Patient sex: F
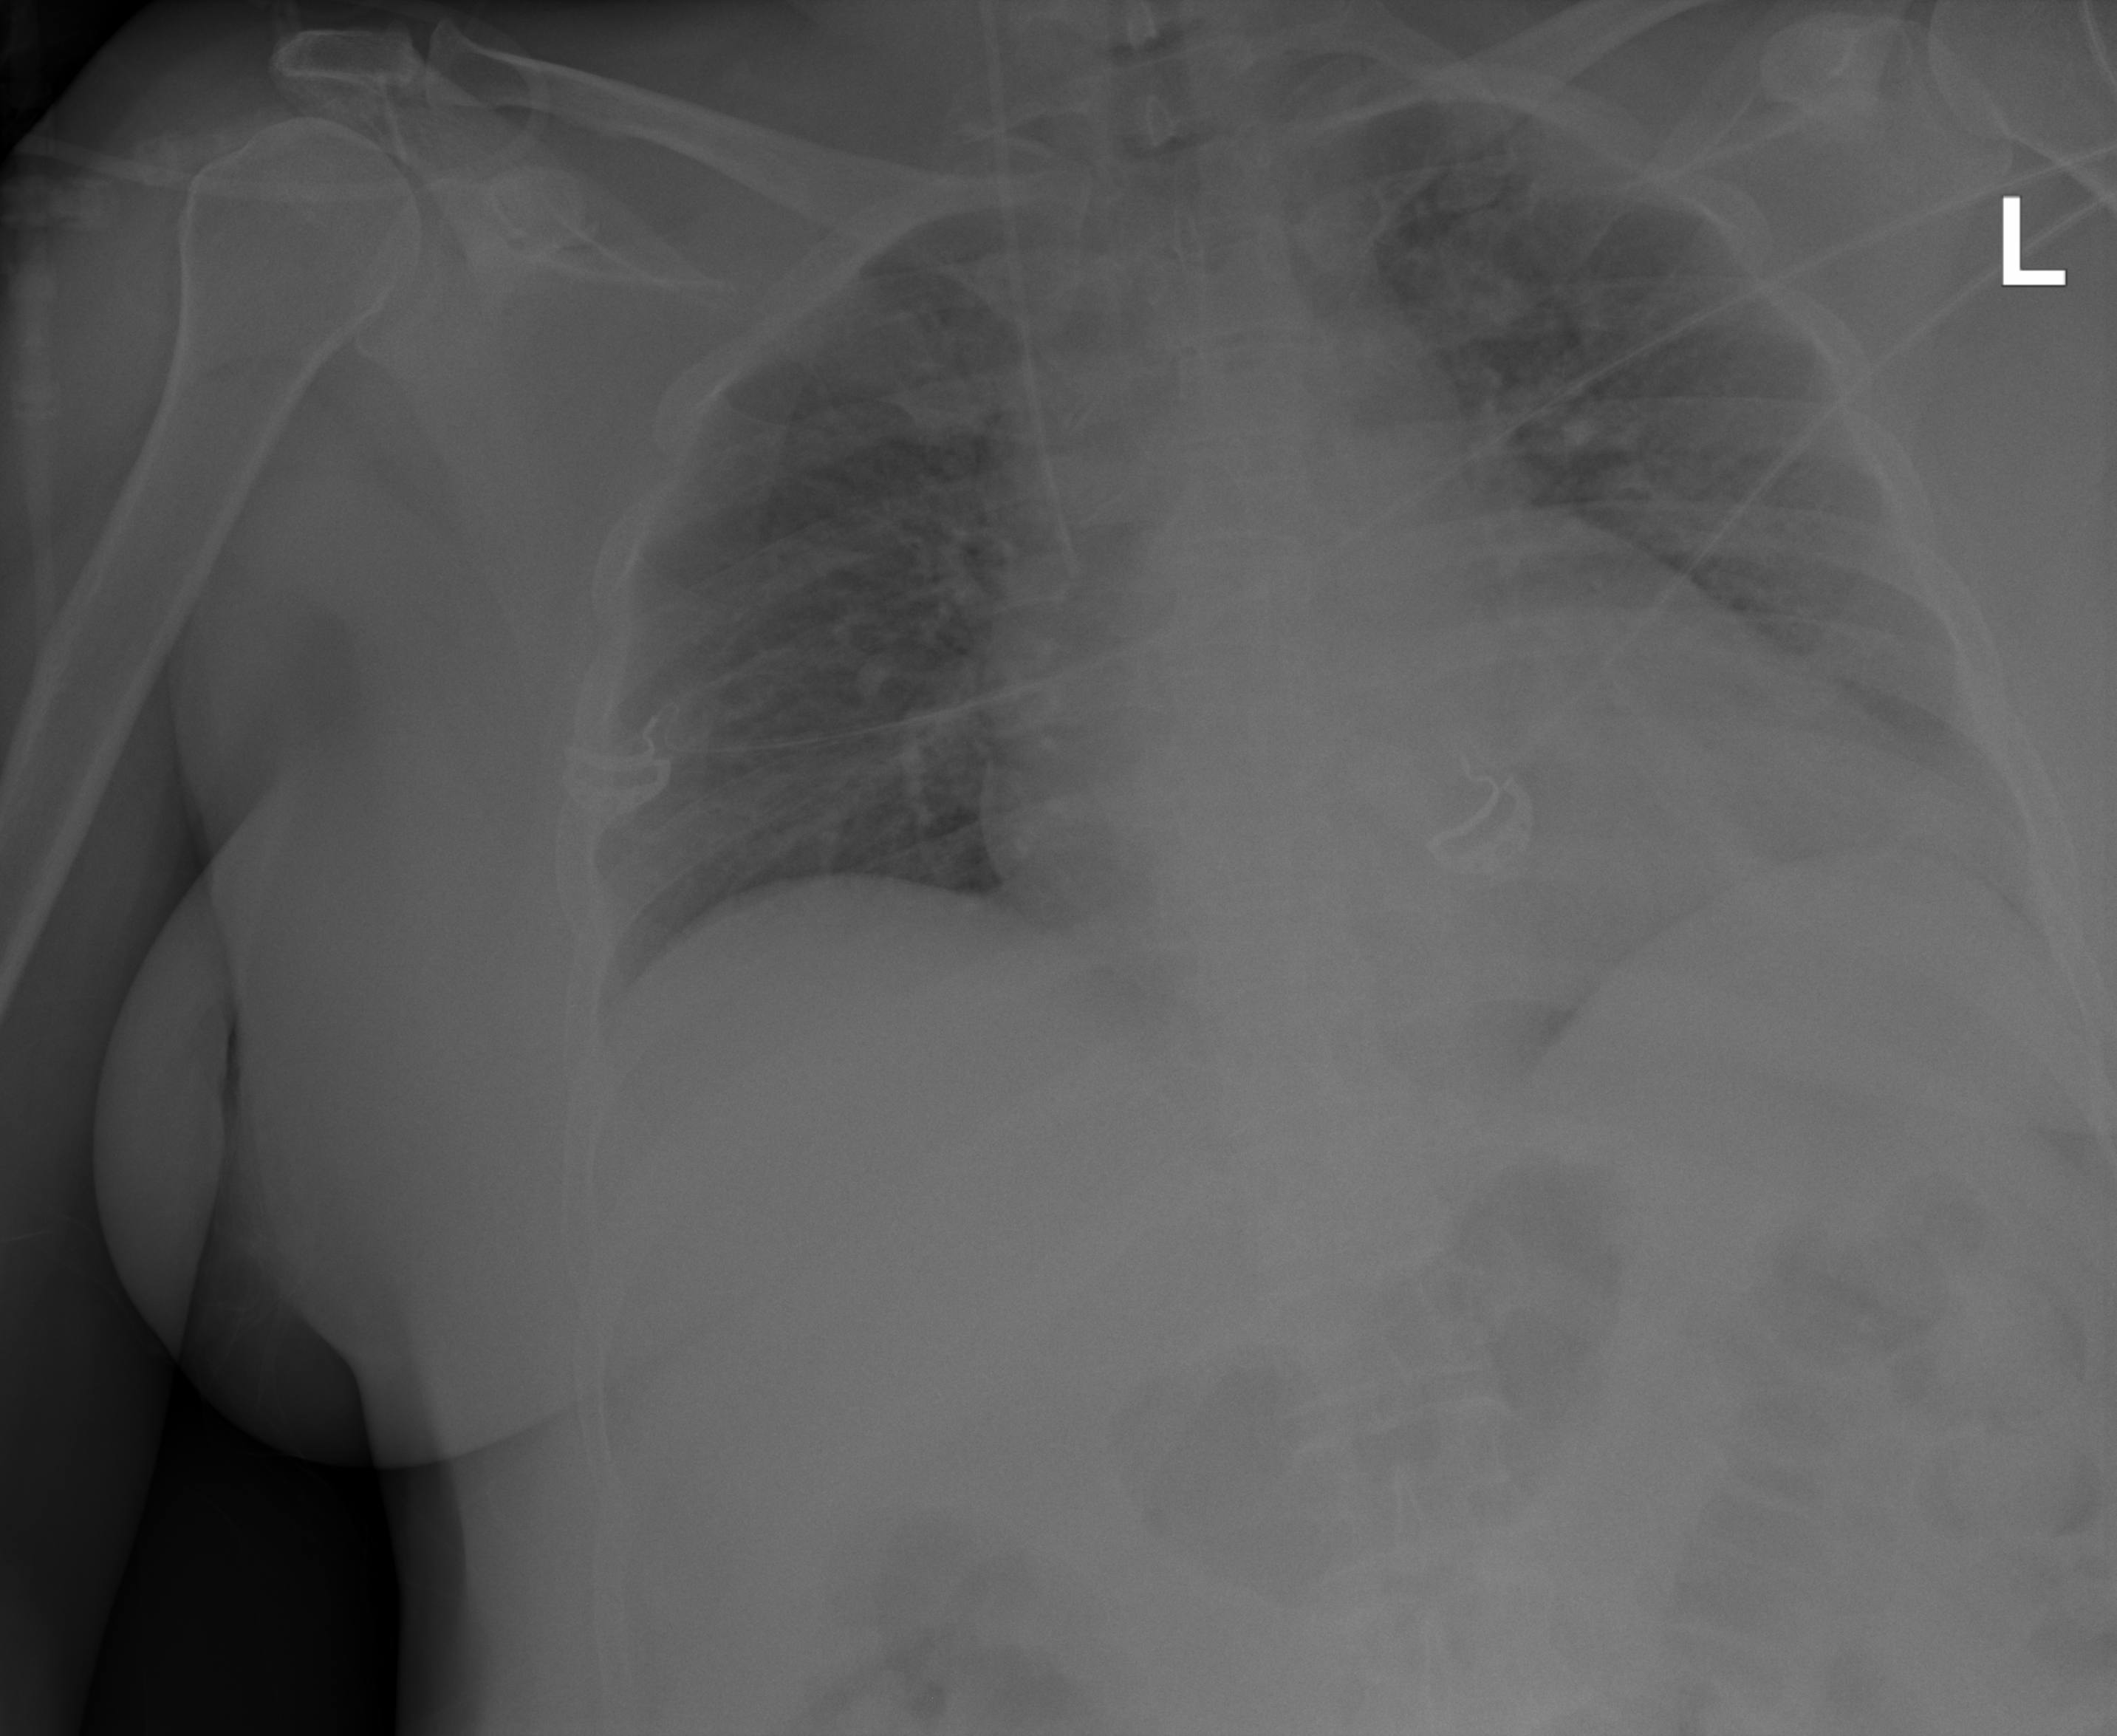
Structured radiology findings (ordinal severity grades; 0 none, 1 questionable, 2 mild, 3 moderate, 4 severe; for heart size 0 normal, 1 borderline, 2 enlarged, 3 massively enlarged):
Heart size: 2
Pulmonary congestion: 1
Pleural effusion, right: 0
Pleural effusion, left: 0
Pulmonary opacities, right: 0
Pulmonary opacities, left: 0
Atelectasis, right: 0
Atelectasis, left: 0